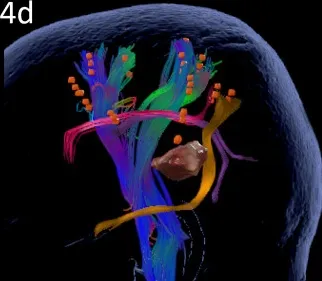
Case 4. Left panels show ON results, right panels AN results. Panels (C, D) Fiber tracking results including the lesion, nTMS cortical endpoints in orange and color-coded tracts with CNT in direction-coded, here dark blue, AF in purple, SLF in pink, and ILF in yellow.
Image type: electrography (ekg)